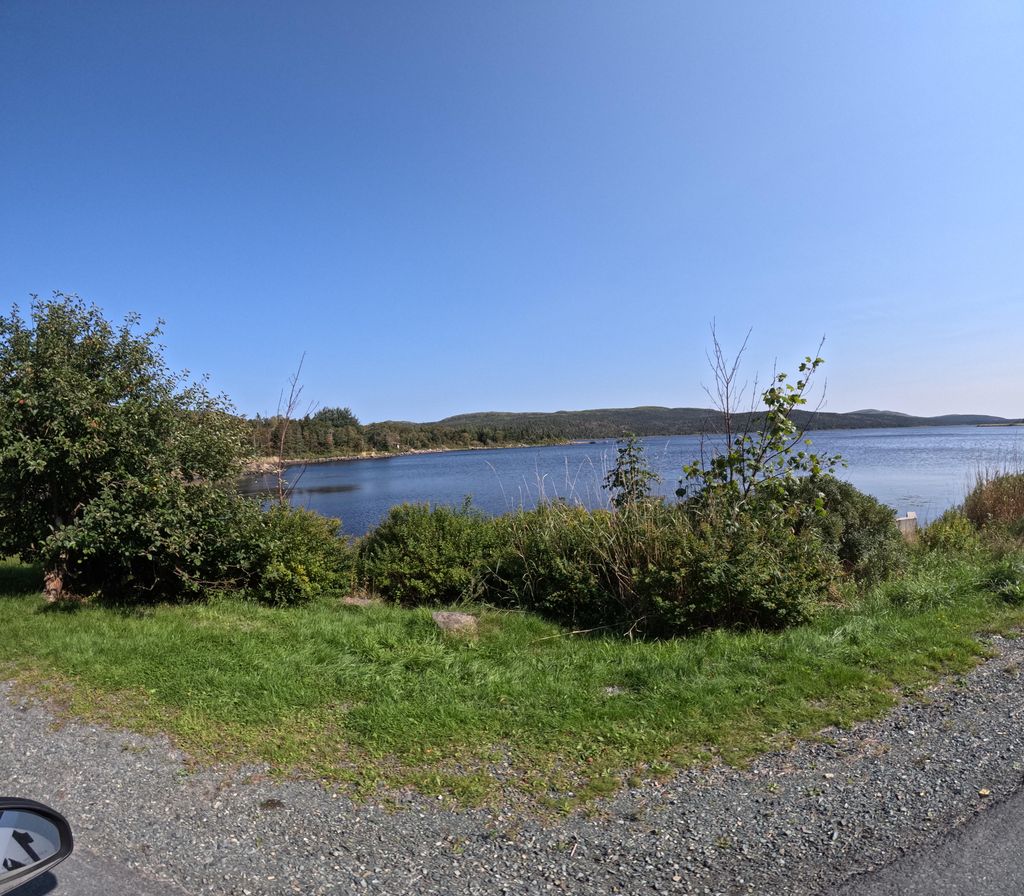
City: st_johns